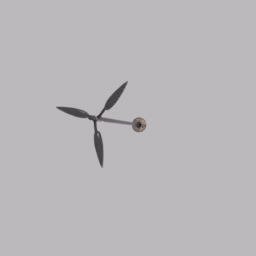
Label: lighting